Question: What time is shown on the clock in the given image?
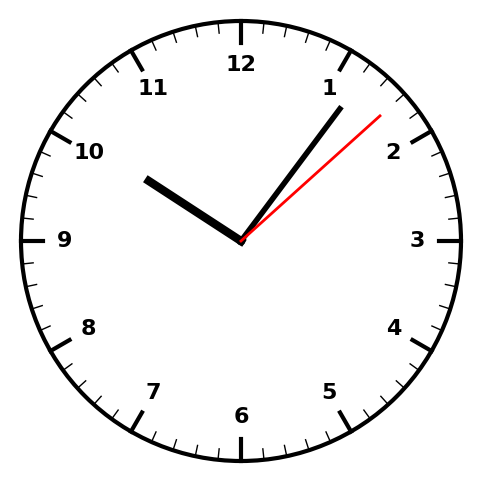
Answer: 10:06:08